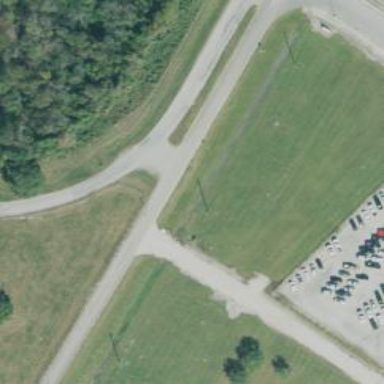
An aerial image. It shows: Tertiary link road with asphalt surface.